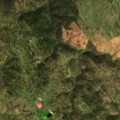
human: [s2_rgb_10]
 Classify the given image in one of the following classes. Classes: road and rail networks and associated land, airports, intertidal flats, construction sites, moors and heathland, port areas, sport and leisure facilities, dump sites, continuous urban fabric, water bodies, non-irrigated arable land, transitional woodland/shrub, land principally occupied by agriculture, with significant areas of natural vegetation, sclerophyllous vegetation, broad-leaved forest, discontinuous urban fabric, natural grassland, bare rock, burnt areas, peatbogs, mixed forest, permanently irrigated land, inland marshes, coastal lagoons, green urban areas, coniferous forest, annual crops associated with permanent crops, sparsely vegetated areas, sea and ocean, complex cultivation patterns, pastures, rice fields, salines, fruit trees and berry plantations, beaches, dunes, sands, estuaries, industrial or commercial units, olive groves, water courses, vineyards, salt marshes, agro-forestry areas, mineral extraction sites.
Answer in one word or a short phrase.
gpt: agro-forestry areas, broad-leaved forest, transitional woodland/shrub